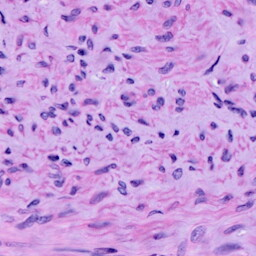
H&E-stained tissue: Cervix